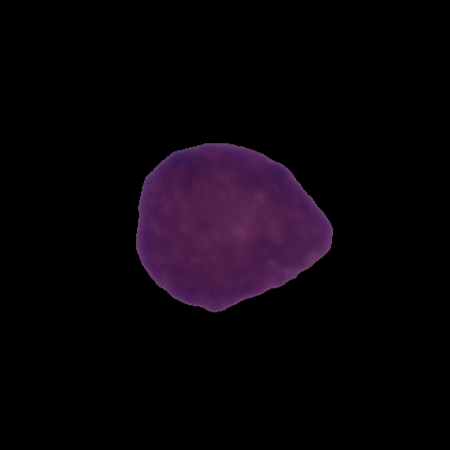
Label: healthy